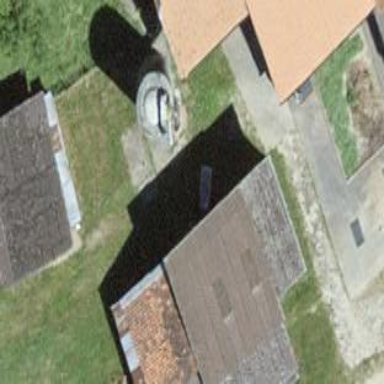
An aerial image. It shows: Barn.